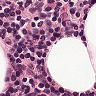
Metastatic tissue present: no